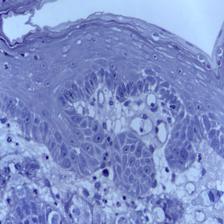
Diagnosis: Normal